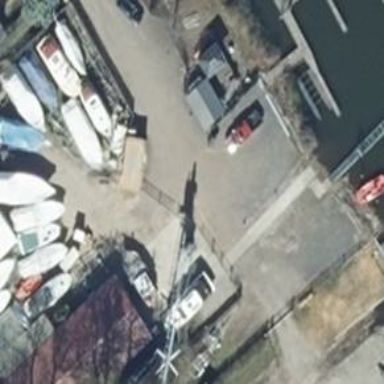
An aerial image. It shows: Boat shop.